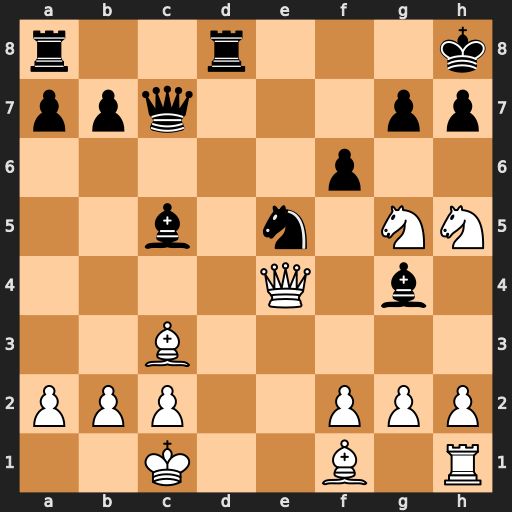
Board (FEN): r2r3k/ppq3pp/5p2/2b1n1NN/4Q1b1/2B5/PPP2PPP/2K2B1R
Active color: w
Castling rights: -
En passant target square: -
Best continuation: Qxh7#